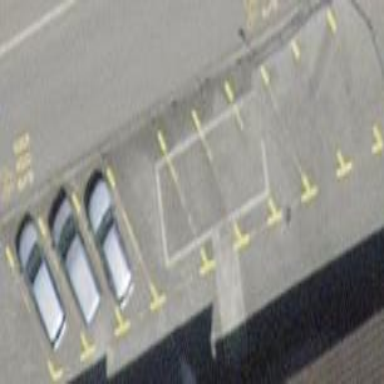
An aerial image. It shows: Diagonal street-side parking area.